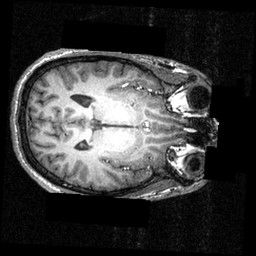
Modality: T1w
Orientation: axial
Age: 23
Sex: male
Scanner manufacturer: siemens
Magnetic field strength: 3.951 T
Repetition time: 1.5 s
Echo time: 0.00335 s